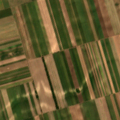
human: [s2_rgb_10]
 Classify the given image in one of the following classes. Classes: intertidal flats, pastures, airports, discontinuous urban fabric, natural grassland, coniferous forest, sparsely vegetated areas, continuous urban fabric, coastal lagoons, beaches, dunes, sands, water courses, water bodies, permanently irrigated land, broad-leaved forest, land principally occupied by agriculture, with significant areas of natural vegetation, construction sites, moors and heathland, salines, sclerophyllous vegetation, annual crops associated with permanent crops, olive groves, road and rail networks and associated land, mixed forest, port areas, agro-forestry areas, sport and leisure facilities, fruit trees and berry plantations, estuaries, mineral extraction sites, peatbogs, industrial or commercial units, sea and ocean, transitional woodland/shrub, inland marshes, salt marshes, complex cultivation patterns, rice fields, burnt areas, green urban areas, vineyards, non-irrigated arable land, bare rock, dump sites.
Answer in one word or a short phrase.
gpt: non-irrigated arable land